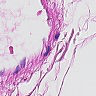
Metastatic tissue present: no